Question: I am working on exporting some information into excel using EPPlus, and I have hit a stumbling block on the totals row with formulas. Only the first formula is calculated when I open the file, and the others only calculate when I double go into and leave the formula cell. Below is the code that builds the table, and the result. Hopefully someone can offer me some insight on how to work around this issue.
'''
private void BuildSalesTable(string label, ISalesTable table)
{
var sheet = ExcelPackage.Workbook.Worksheets.Add(string.Format("Sales{0}", label));
//table header
//BuildHeader(startRow, 2, startRow, 9, string.Format("Sales Tons - {0}", label));
//table lables
sheet.Cells[1, 2].Value = "Joist Qtd";
sheet.Cells[1, 3].Value = "PP/Ton";
sheet.Cells[1, 4].Value = "Deck Qtd";
sheet.Cells[1, 5].Value = "PP/Ton";
sheet.Cells[1, 6].Value = "Joist Sold";
sheet.Cells[1, 7].Value = "PP/Ton";
sheet.Cells[1, 8].Value = "Deck Sold";
sheet.Cells[1, 9].Value = "PP/Ton";
for (int i = 0; i < table.Rows.Count; i++)
{
var row = 2 + i;
//every other row coloring
if (i == 0 || i%2 == 0)
{
sheet.Cells[row, 1, row, 9].Style.Fill.PatternType = ExcelFillStyle.Solid;
sheet.Cells[row, 1, row, 9].Style.Fill.BackgroundColor.SetColor(Color.Khaki);
}
//data
sheet.Cells[row, 1].Value = table.Rows[i].Location;
sheet.Cells[row, 2].Value = table.Rows[i].JoistQuoted;
sheet.Cells[row, 3].Value = table.Rows[i].JoistQuotedPP;
sheet.Cells[row, 4].Value = table.Rows[i].DeckQuoted;
sheet.Cells[row, 5].Value = table.Rows[i].DeckQuotedPP;
sheet.Cells[row, 6].Value = table.Rows[i].JoistSold;
sheet.Cells[row, 7].Value = table.Rows[i].JoistSoldPP;
sheet.Cells[row, 8].Value = table.Rows[i].DeckSold;
sheet.Cells[row, 2].Value = table.Rows[i].JoistQuoted;
sheet.Cells[row, 9].Value = table.Rows[i].DeckSoldPP;
}
//totals row
sheet.Cells[table.Rows.Count + 2, 1].Value = "Total";
sheet.Cells[table.Rows.Count + 2, 1].Style.HorizontalAlignment = ExcelHorizontalAlignment.Center;
sheet.Cells[table.Rows.Count + 2, 1].Style.Font.Color.SetColor(Color.Gray);
sheet.Cells[table.Rows.Count + 2, 2].Formula = string.Format("=SUM(B2:B{0})", table.Rows.Count + 1);
sheet.Cells[table.Rows.Count + 2, 3].Value = string.Format("=SUMPRODUCT(B2:B{0},C2:C{0})/SUM(B2:B{0})", table.Rows.Count + 1);
sheet.Cells[table.Rows.Count + 2, 4].Value = string.Format("=SUM(D2:D{0})", table.Rows.Count + 1);
sheet.Cells[table.Rows.Count + 2, 5].Value = string.Format("=SUMPRODUCT(D2:D{0},E2:E{0})/SUM(D2:D{0})", table.Rows.Count + 1);
sheet.Cells[table.Rows.Count + 2, 6].Value = string.Format("=SUM(F2:F{0})", table.Rows.Count + 1);
sheet.Cells[table.Rows.Count + 2, 7].Value = string.Format("=SUMPRODUCT(F2:F{0},G2:G{0})/SUM(F2:F{0})", table.Rows.Count + 1);
sheet.Cells[table.Rows.Count + 2, 8].Value = string.Format("=SUM(H2:H{0})", table.Rows.Count + 1);
sheet.Cells[table.Rows.Count + 2, 9].Value = string.Format("=SUMPRODUCT(H2:H{0},I2:I{0})/SUM(H2:H{0})", table.Rows.Count + 1);
sheet.Cells[table.Rows.Count + 2, 2, table.Rows.Count + 2, 9].Style.Font.Color.SetColor(Color.DarkBlue);
//format data
sheet.Cells[2, 1, 2 + table.Rows.Count, 10].Style.Numberformat.Format = "#,##0";
sheet.Workbook.CalcMode = ExcelCalcMode.Automatic;
}
'''
Excel looks like this:

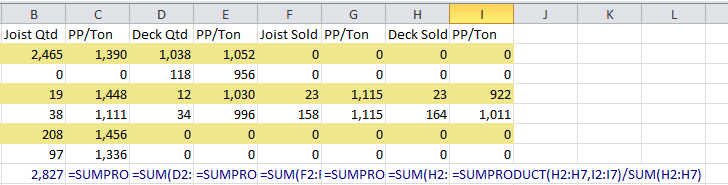
Answer: I am an idiot. I was setting the values for the cells that were not running the formula instead of setting the formula. I cannot believe how long it took me to see this.